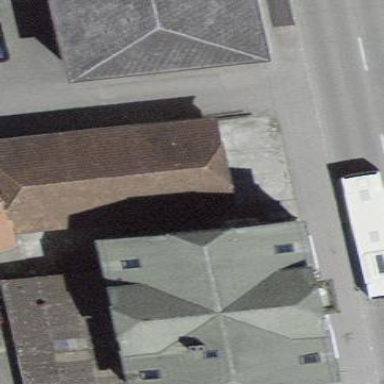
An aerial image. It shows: Half-hipped roof building.